Aerial crown-view tile of a tropical tree (Barro Colorado Island, Panama), acquired 20250414:
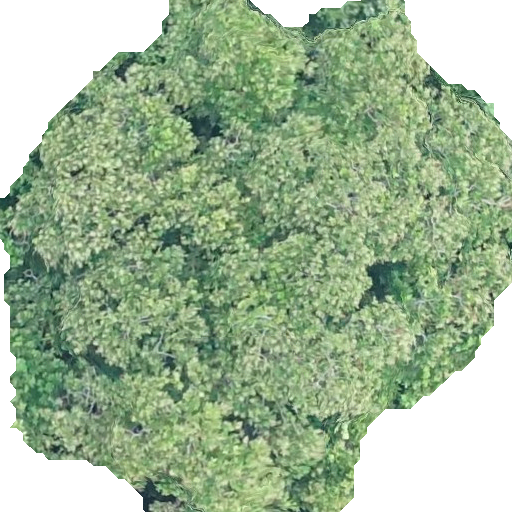
Species: Anacardium excelsum
GBIF accepted scientific name: Anacardium excelsum
Crown area: 313.035 m²